Question: i am trying to create the following UI in android app
In the above image all the five are to be image buttons. How to design this UI as like in the screen shot please help me friends....
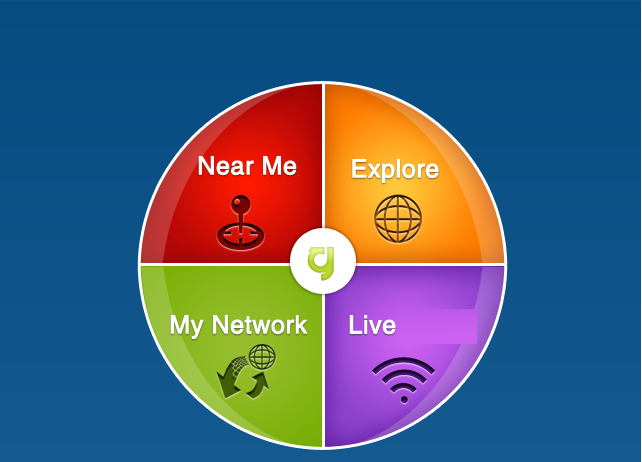
Answer: Inside 'LinearLayout' take 'RelativeLayout' and make it centrally aligned.Then
1. Take first image Near me and set it's property.
2. Now take the second image Explore and set it to right of first image.
3. Place third image My network and place it below first image.
4. Fourth image Live set this to right of third image and and below second image.
5. Now center aligned your center image.